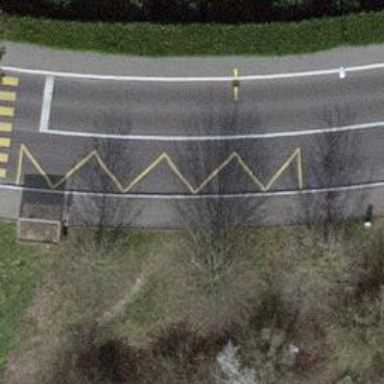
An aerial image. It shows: Bus stop with designated public transport stop position.